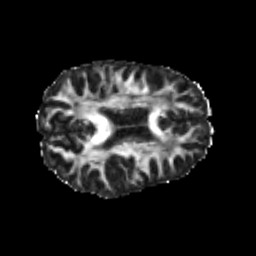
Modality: FA
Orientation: axial
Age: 24
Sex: female
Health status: healthy
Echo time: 0.074 s